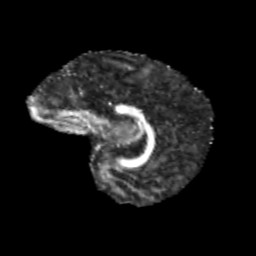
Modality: FA
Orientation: sagittal
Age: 12
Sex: male
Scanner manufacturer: siemens
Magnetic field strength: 3 T
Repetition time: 3.8 s
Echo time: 0.07 s